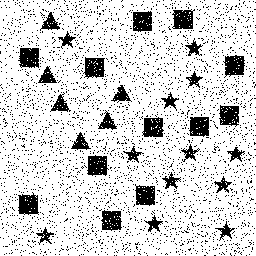
Squares: 12
Triangles: 6
Stars: 12
Total shapes: 30